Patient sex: F
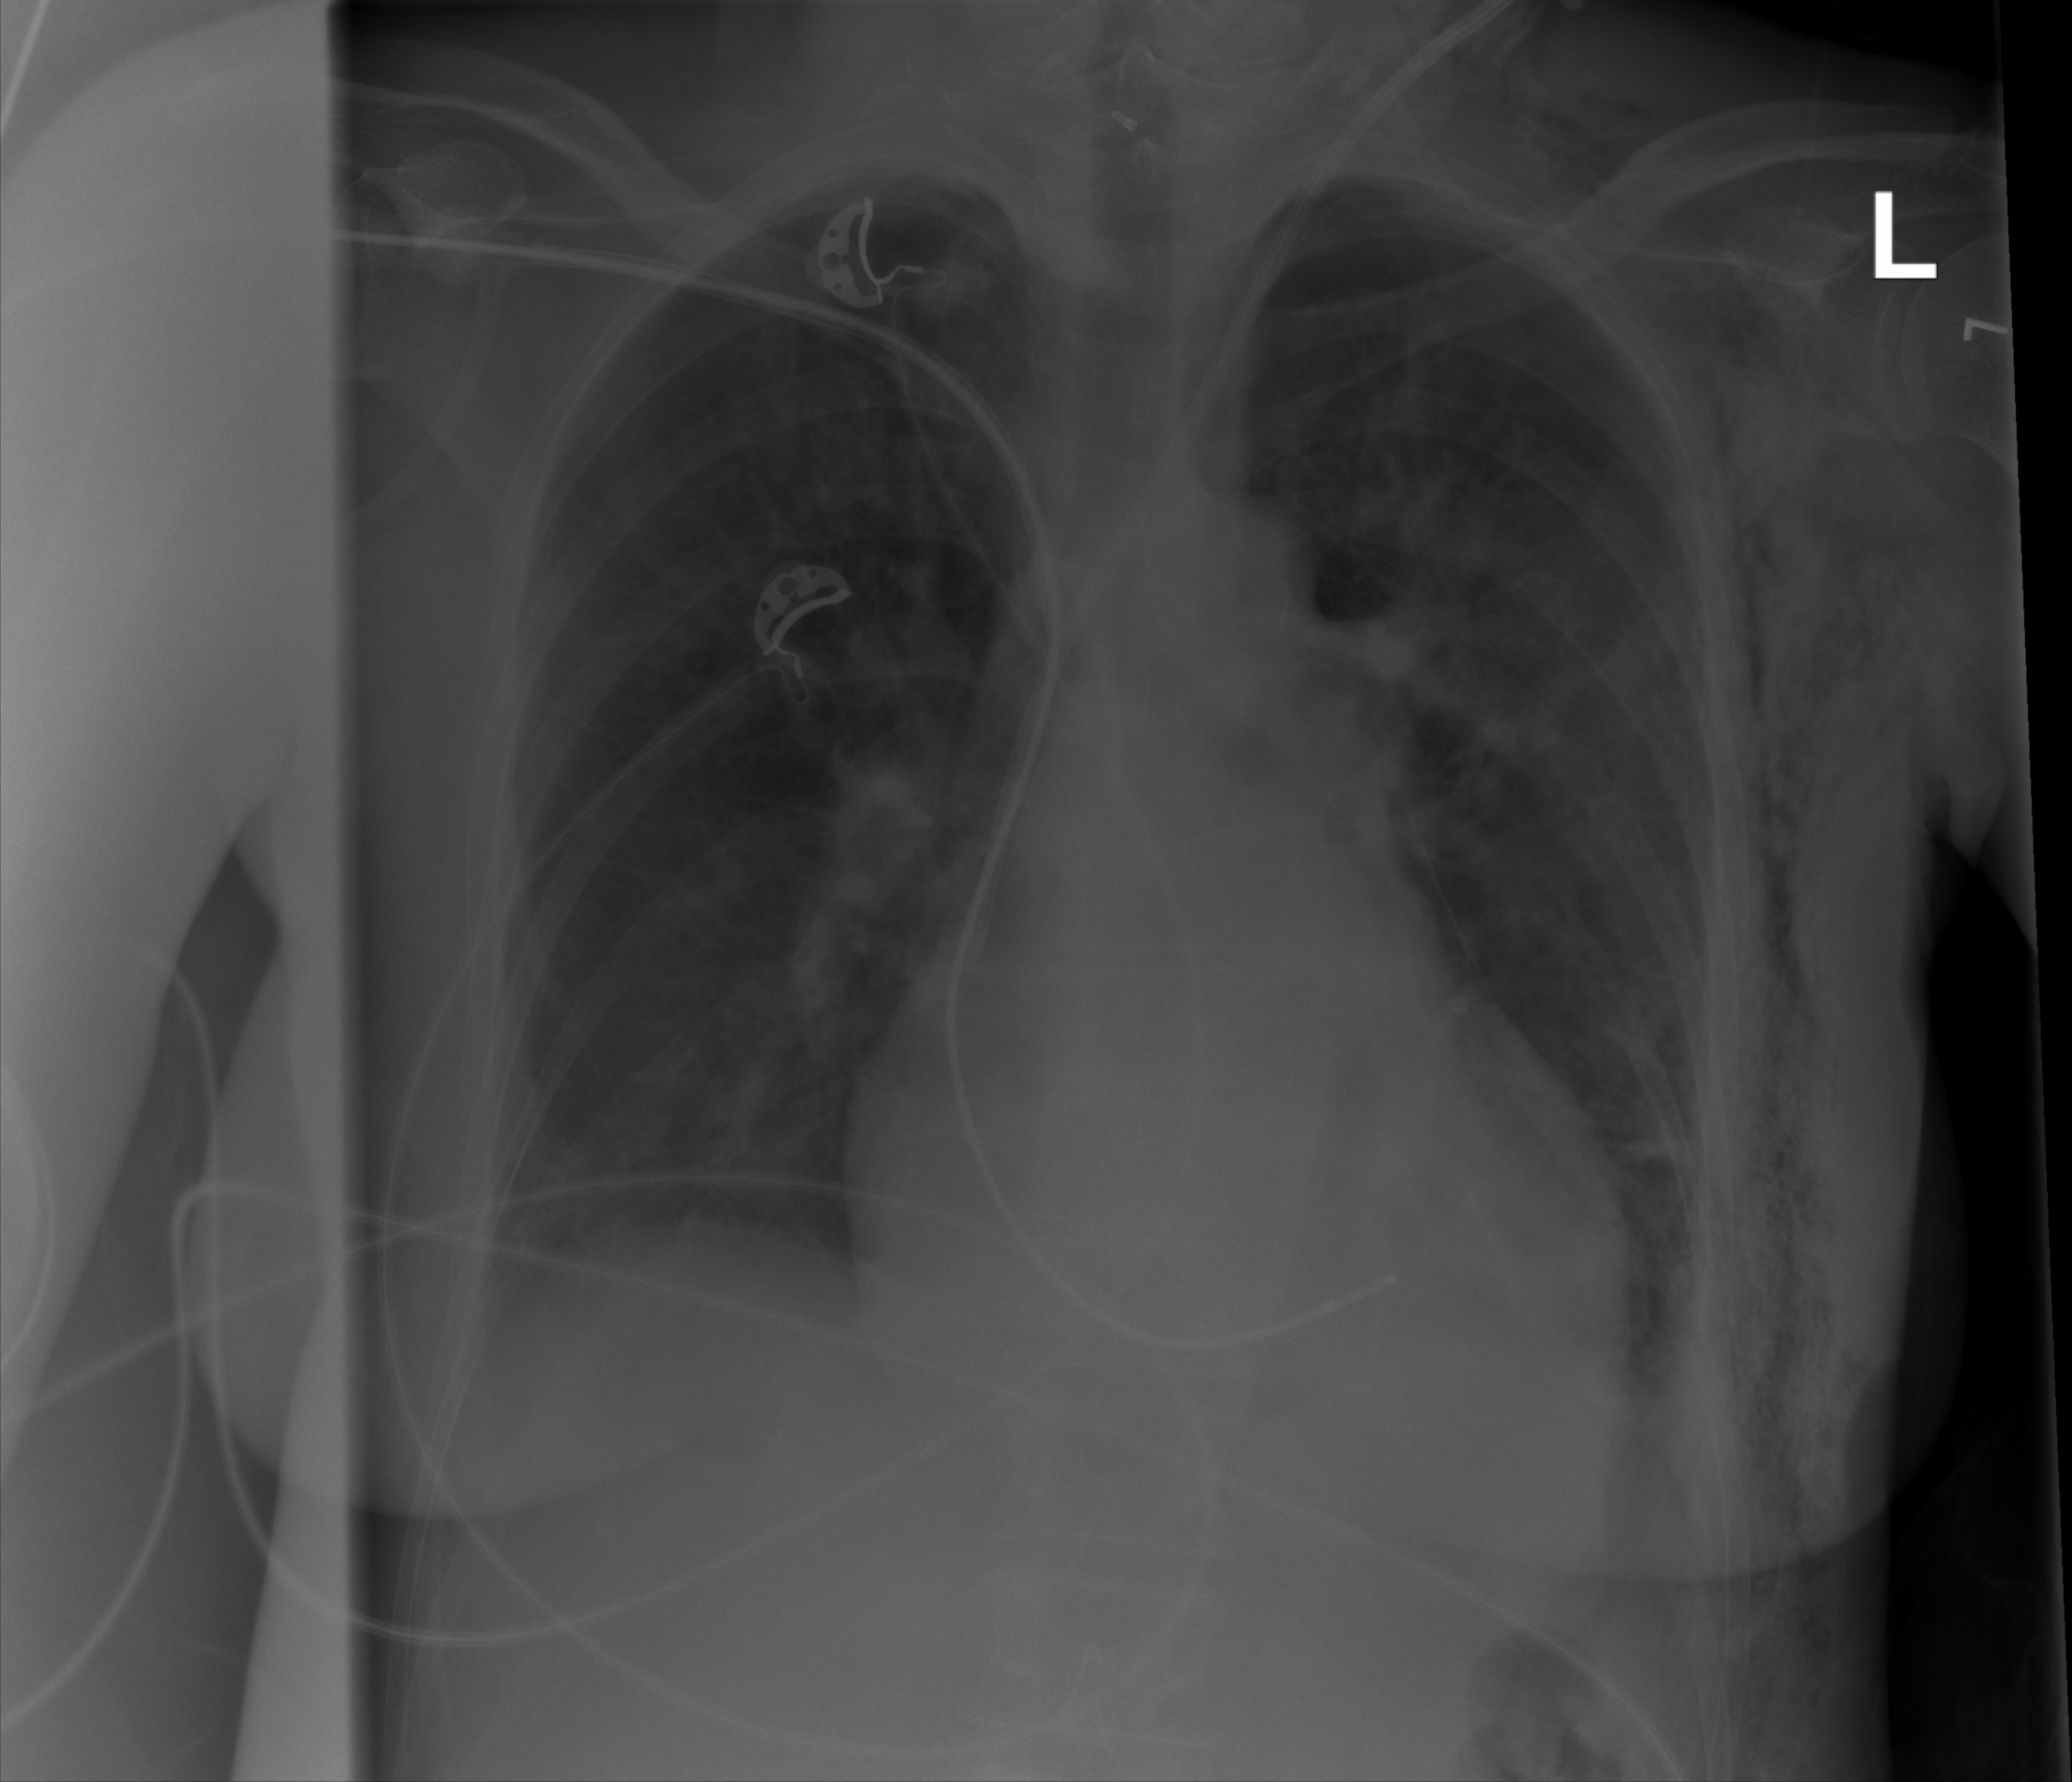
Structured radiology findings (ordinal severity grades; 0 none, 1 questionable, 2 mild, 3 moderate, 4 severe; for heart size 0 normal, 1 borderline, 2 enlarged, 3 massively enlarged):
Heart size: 1
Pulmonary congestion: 0
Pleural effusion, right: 0
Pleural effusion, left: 0
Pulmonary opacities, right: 0
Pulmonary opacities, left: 0
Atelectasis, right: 2
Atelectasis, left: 2